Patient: sex M, age 32
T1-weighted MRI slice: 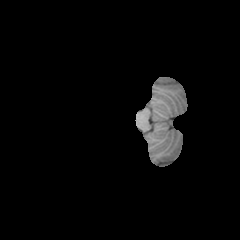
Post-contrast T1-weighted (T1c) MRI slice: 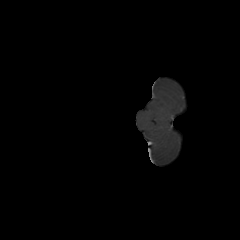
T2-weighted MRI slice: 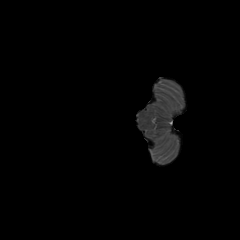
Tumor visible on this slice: no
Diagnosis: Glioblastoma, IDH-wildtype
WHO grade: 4